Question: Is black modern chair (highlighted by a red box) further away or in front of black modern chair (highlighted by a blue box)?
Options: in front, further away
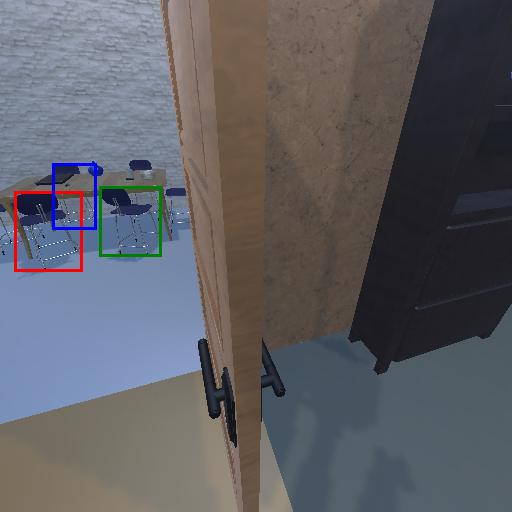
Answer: in front